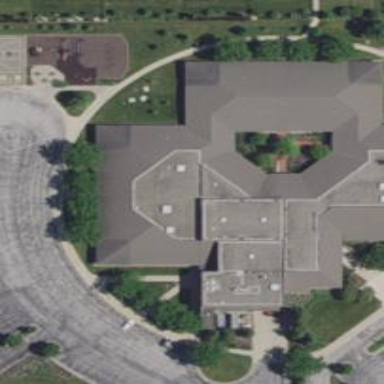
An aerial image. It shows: School.